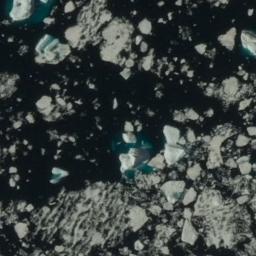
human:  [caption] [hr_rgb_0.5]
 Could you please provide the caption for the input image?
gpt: There are many ice on the dark blue sea .

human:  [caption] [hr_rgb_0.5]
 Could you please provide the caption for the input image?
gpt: The sea is surrounded by sea ice .

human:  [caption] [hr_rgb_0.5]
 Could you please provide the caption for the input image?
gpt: Countless ice cubes of various sizes are connected into a loose, Large piece floating on the blue sea .

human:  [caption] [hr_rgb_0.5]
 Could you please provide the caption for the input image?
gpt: A lot of sea ice of different sizes and thickness floats in the deep blue sea .

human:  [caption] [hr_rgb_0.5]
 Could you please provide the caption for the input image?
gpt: There are many pieces of sea ice .